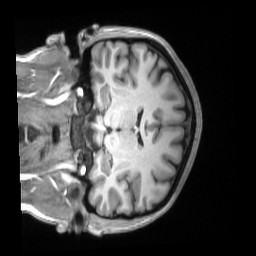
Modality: T1w
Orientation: coronal
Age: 25
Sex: female
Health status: ill
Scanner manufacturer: siemens
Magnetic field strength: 3 T
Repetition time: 2.2 s
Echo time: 0.00157 s